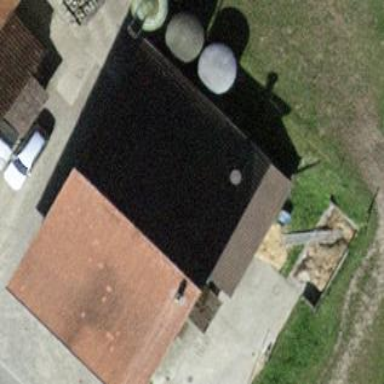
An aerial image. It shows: Gabled roof on farm auxiliary building.